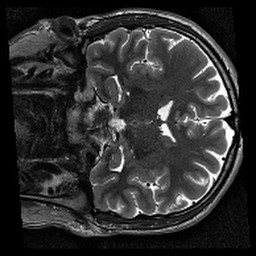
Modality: T2w
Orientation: coronal
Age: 24
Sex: male